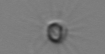
Label: Calciopappus